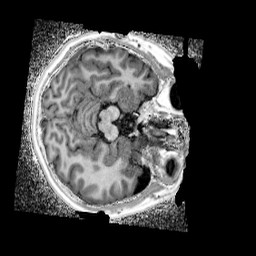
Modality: UNIT1_denoised
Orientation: axial
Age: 11
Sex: female
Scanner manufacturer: siemens
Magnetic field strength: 3 T
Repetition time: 4 s
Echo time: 0.00299 s